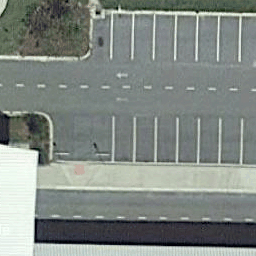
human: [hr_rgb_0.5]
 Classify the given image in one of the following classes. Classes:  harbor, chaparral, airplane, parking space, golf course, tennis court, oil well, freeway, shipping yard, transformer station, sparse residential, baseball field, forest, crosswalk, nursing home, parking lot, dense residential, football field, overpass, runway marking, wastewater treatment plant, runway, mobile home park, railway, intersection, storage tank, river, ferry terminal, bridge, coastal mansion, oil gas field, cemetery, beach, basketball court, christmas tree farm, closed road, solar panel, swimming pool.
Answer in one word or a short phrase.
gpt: parking space